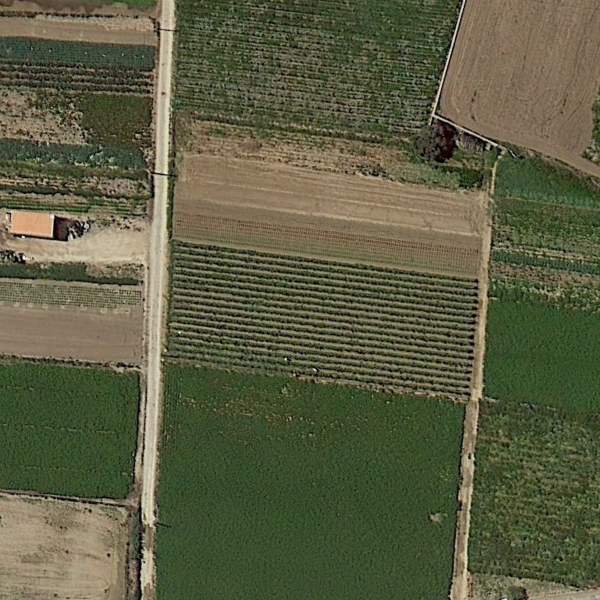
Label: Farmland